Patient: sex M, age 71
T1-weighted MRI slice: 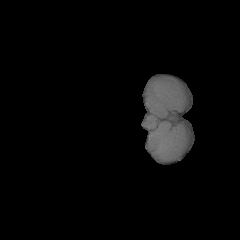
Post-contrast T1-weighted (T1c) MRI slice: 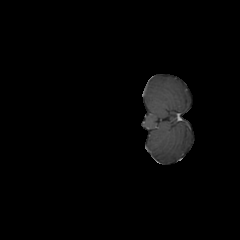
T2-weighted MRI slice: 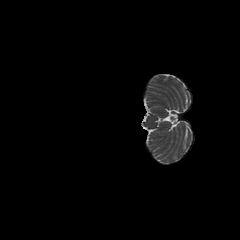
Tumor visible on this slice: no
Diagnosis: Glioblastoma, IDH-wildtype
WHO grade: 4